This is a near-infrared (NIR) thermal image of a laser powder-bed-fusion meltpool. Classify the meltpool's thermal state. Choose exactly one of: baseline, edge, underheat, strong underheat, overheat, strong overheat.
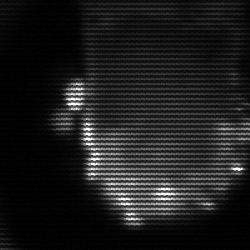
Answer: baseline